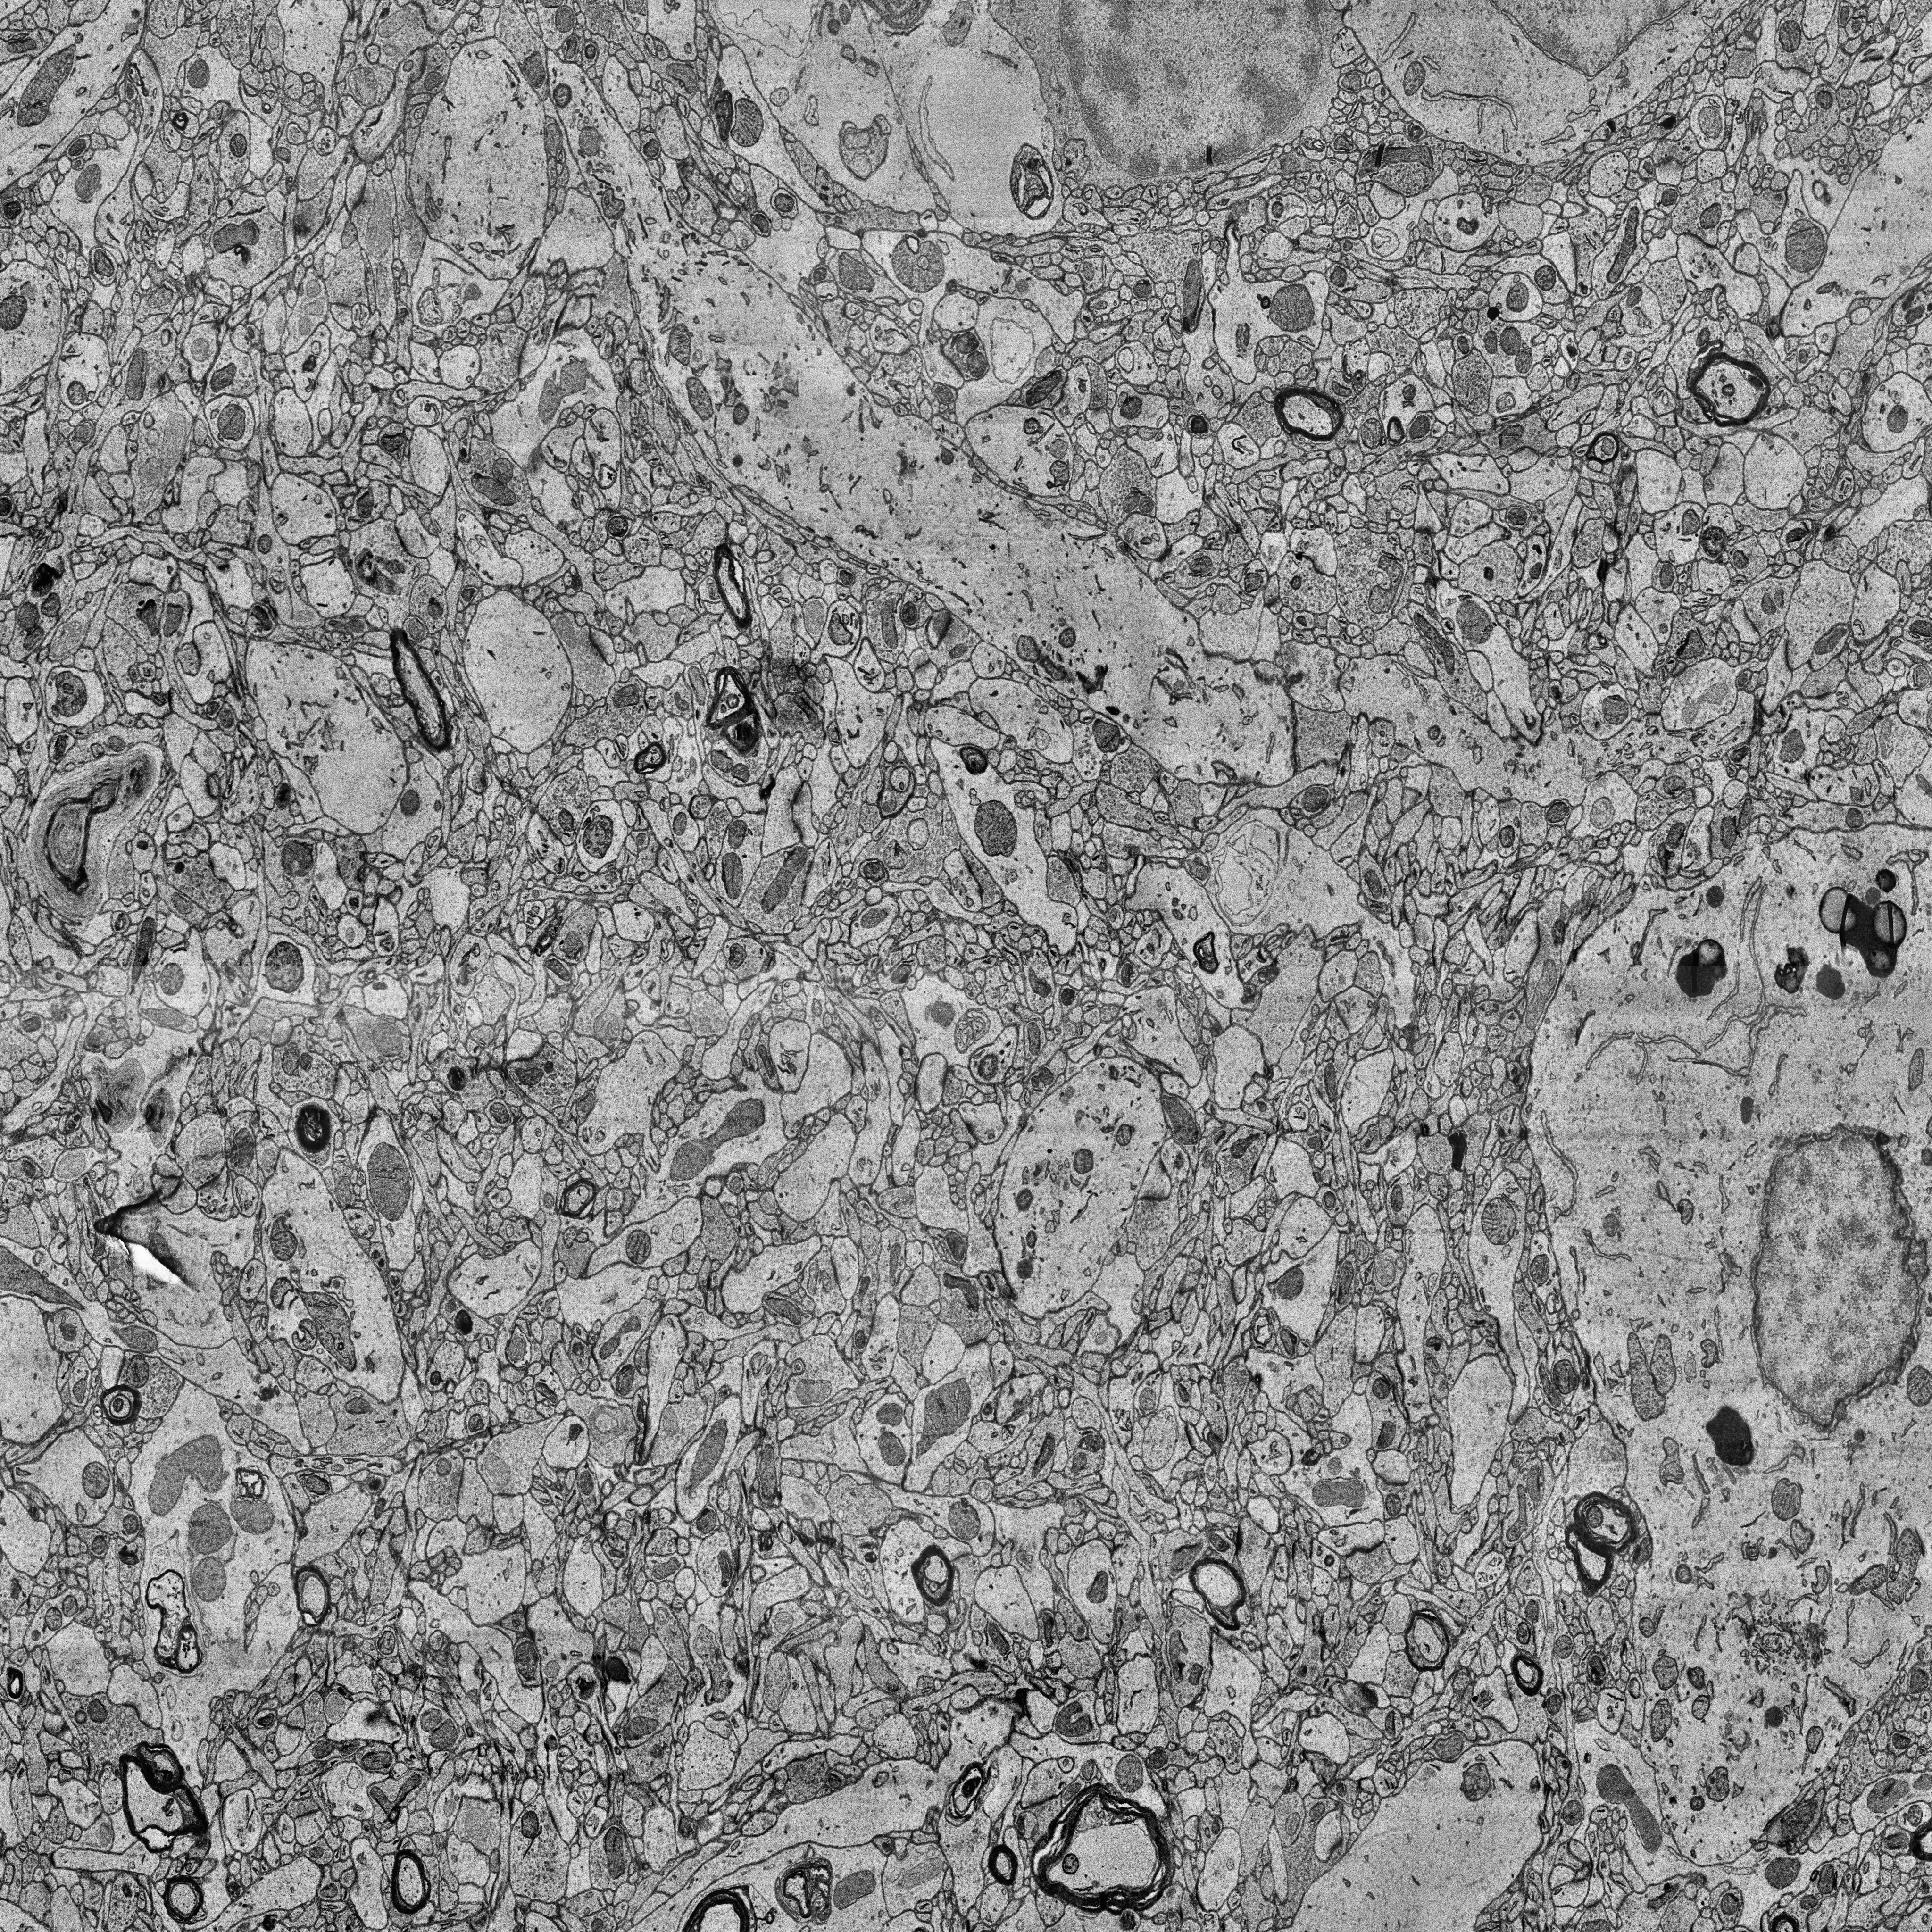
Electron microscopy slice of human cortex tissue
Slice depth (z): 207
Mitochondria instances in slice: 477